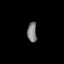
Tissue: prostate
Cell type: B cells
Senescence score: 0.8365
Nuclear area (px): 182
Mean DAPI intensity: 128.44